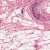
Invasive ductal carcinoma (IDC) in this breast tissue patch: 0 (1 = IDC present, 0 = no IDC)